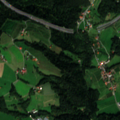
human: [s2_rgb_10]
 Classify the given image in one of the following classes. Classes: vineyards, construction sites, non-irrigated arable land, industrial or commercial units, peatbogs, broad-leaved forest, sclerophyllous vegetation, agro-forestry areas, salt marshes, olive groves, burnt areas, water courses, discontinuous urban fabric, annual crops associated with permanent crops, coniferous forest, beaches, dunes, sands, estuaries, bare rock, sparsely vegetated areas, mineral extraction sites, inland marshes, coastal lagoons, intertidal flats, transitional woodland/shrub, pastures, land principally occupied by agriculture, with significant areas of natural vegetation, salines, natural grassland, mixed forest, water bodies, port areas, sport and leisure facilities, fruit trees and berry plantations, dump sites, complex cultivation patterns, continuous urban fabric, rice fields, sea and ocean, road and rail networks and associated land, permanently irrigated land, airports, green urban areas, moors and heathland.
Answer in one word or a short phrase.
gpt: discontinuous urban fabric, pastures, mixed forest